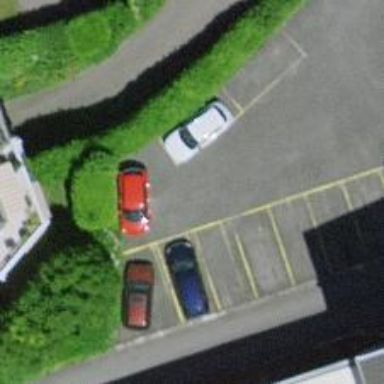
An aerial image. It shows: Asphalt parking aisle off service road.